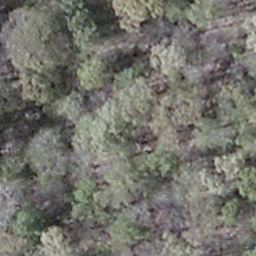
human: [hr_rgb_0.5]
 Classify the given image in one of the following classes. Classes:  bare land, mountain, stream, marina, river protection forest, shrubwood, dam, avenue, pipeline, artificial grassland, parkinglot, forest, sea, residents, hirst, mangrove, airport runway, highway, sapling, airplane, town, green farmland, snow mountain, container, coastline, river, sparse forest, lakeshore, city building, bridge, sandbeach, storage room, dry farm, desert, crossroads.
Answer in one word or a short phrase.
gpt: shrubwood